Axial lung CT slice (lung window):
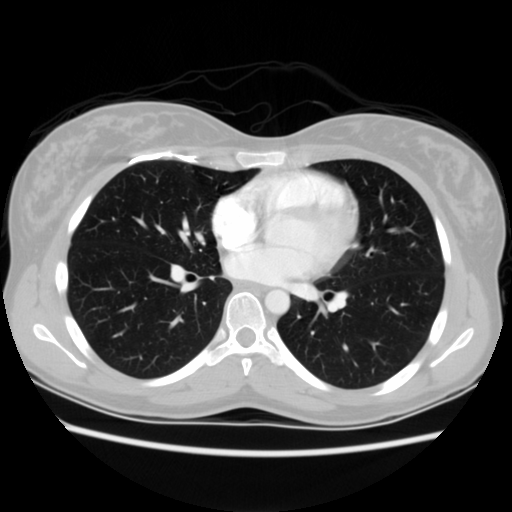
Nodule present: no